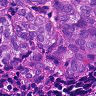
Metastatic tissue present: yes